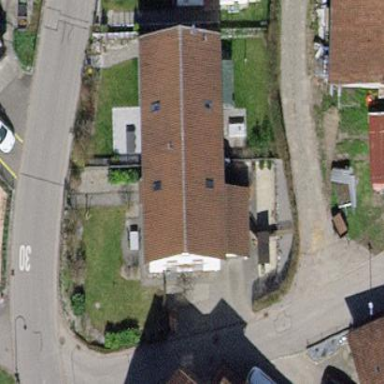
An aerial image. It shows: Building with tile roof.